Question: I would like to remove the lines drawn around just the "tab" at the top. So I am on left with the label text.
How can I do this? I HAVE SEARCHED extensively but nothing works for me.

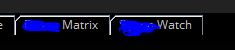
Answer: Below are all the UIManager values that seem to affect the area you are targeting. As my previous answer didn't work for you I have listed all the ones I believe are relevant, I would suggest copying the below list and then commenting various ones out to monitoring the effects and see if one, or a combination will prove successful for you. I recommend putting them in before calling the tabbedpane constructor.
'''
UIManager.put("TabbedPane.borderHightlightColor", java.awt.Color.CYAN);
UIManager.put("TabbedPane.darkShadow", java.awt.Color.CYAN);
UIManager.put("TabbedPane.light", java.awt.Color.CYAN);
UIManager.put("TabbedPane.selectHighlight", java.awt.Color.CYAN);
UIManager.put("TabbedPane.darkShadow", java.awt.Color.CYAN);
UIManager.put("TabbedPane.focus", java.awt.Color.CYAN);
'''
I have put the color CYAN because it is very bright, and so very clear what has changed with each one.
Good luck!